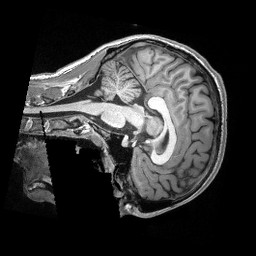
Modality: T1w
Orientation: sagittal